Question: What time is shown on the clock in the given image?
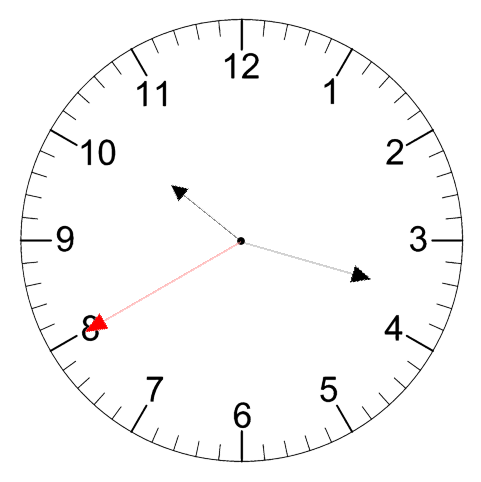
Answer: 10:17:40